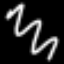
Label: squiggle